Question: I am new to Google Maps on Android. In my sample Map application I add library, press button and then press button.
Then again library which was added see with red mark each time.

I have also update play service .
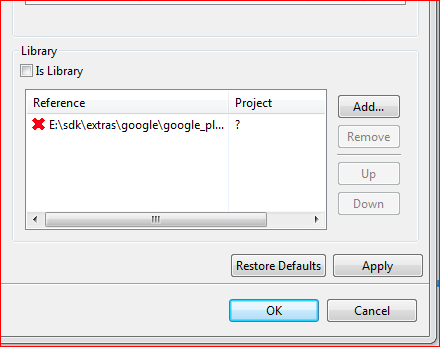
Answer: Here the both your project and lib project should be in same work space. So Your need to copy that library project in to your project work space then add it.
(OR)
Eclipse -> import -> existing android code -> browse -> navigate to google-play-services_lib FOLDER and import that.
then, on your project, control click -> properties -> android -> libraries, add -> select the project you just imported -> ok
Hope it helps..